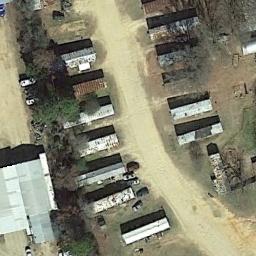
Label: residential